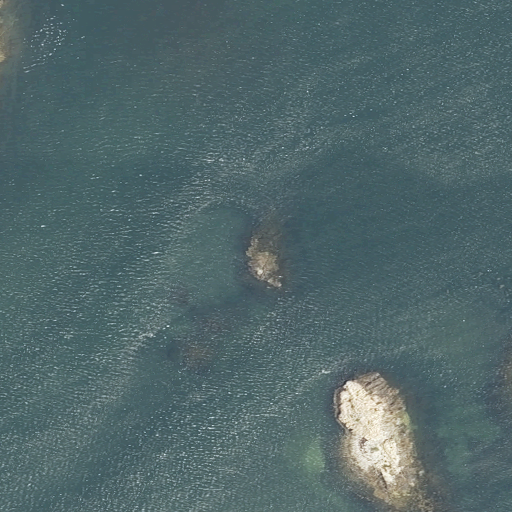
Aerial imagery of bar in Maine named Pea Ledges containing open water, barren land, and herbaceous wetlands